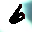
Label: 6